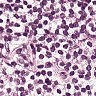
Metastatic tissue present: no